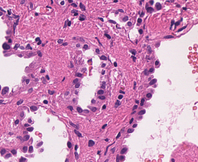
Tumor epithelial tissue: yes
Tumor-associated stroma tissue: yes
Normal tissue: no